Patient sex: M
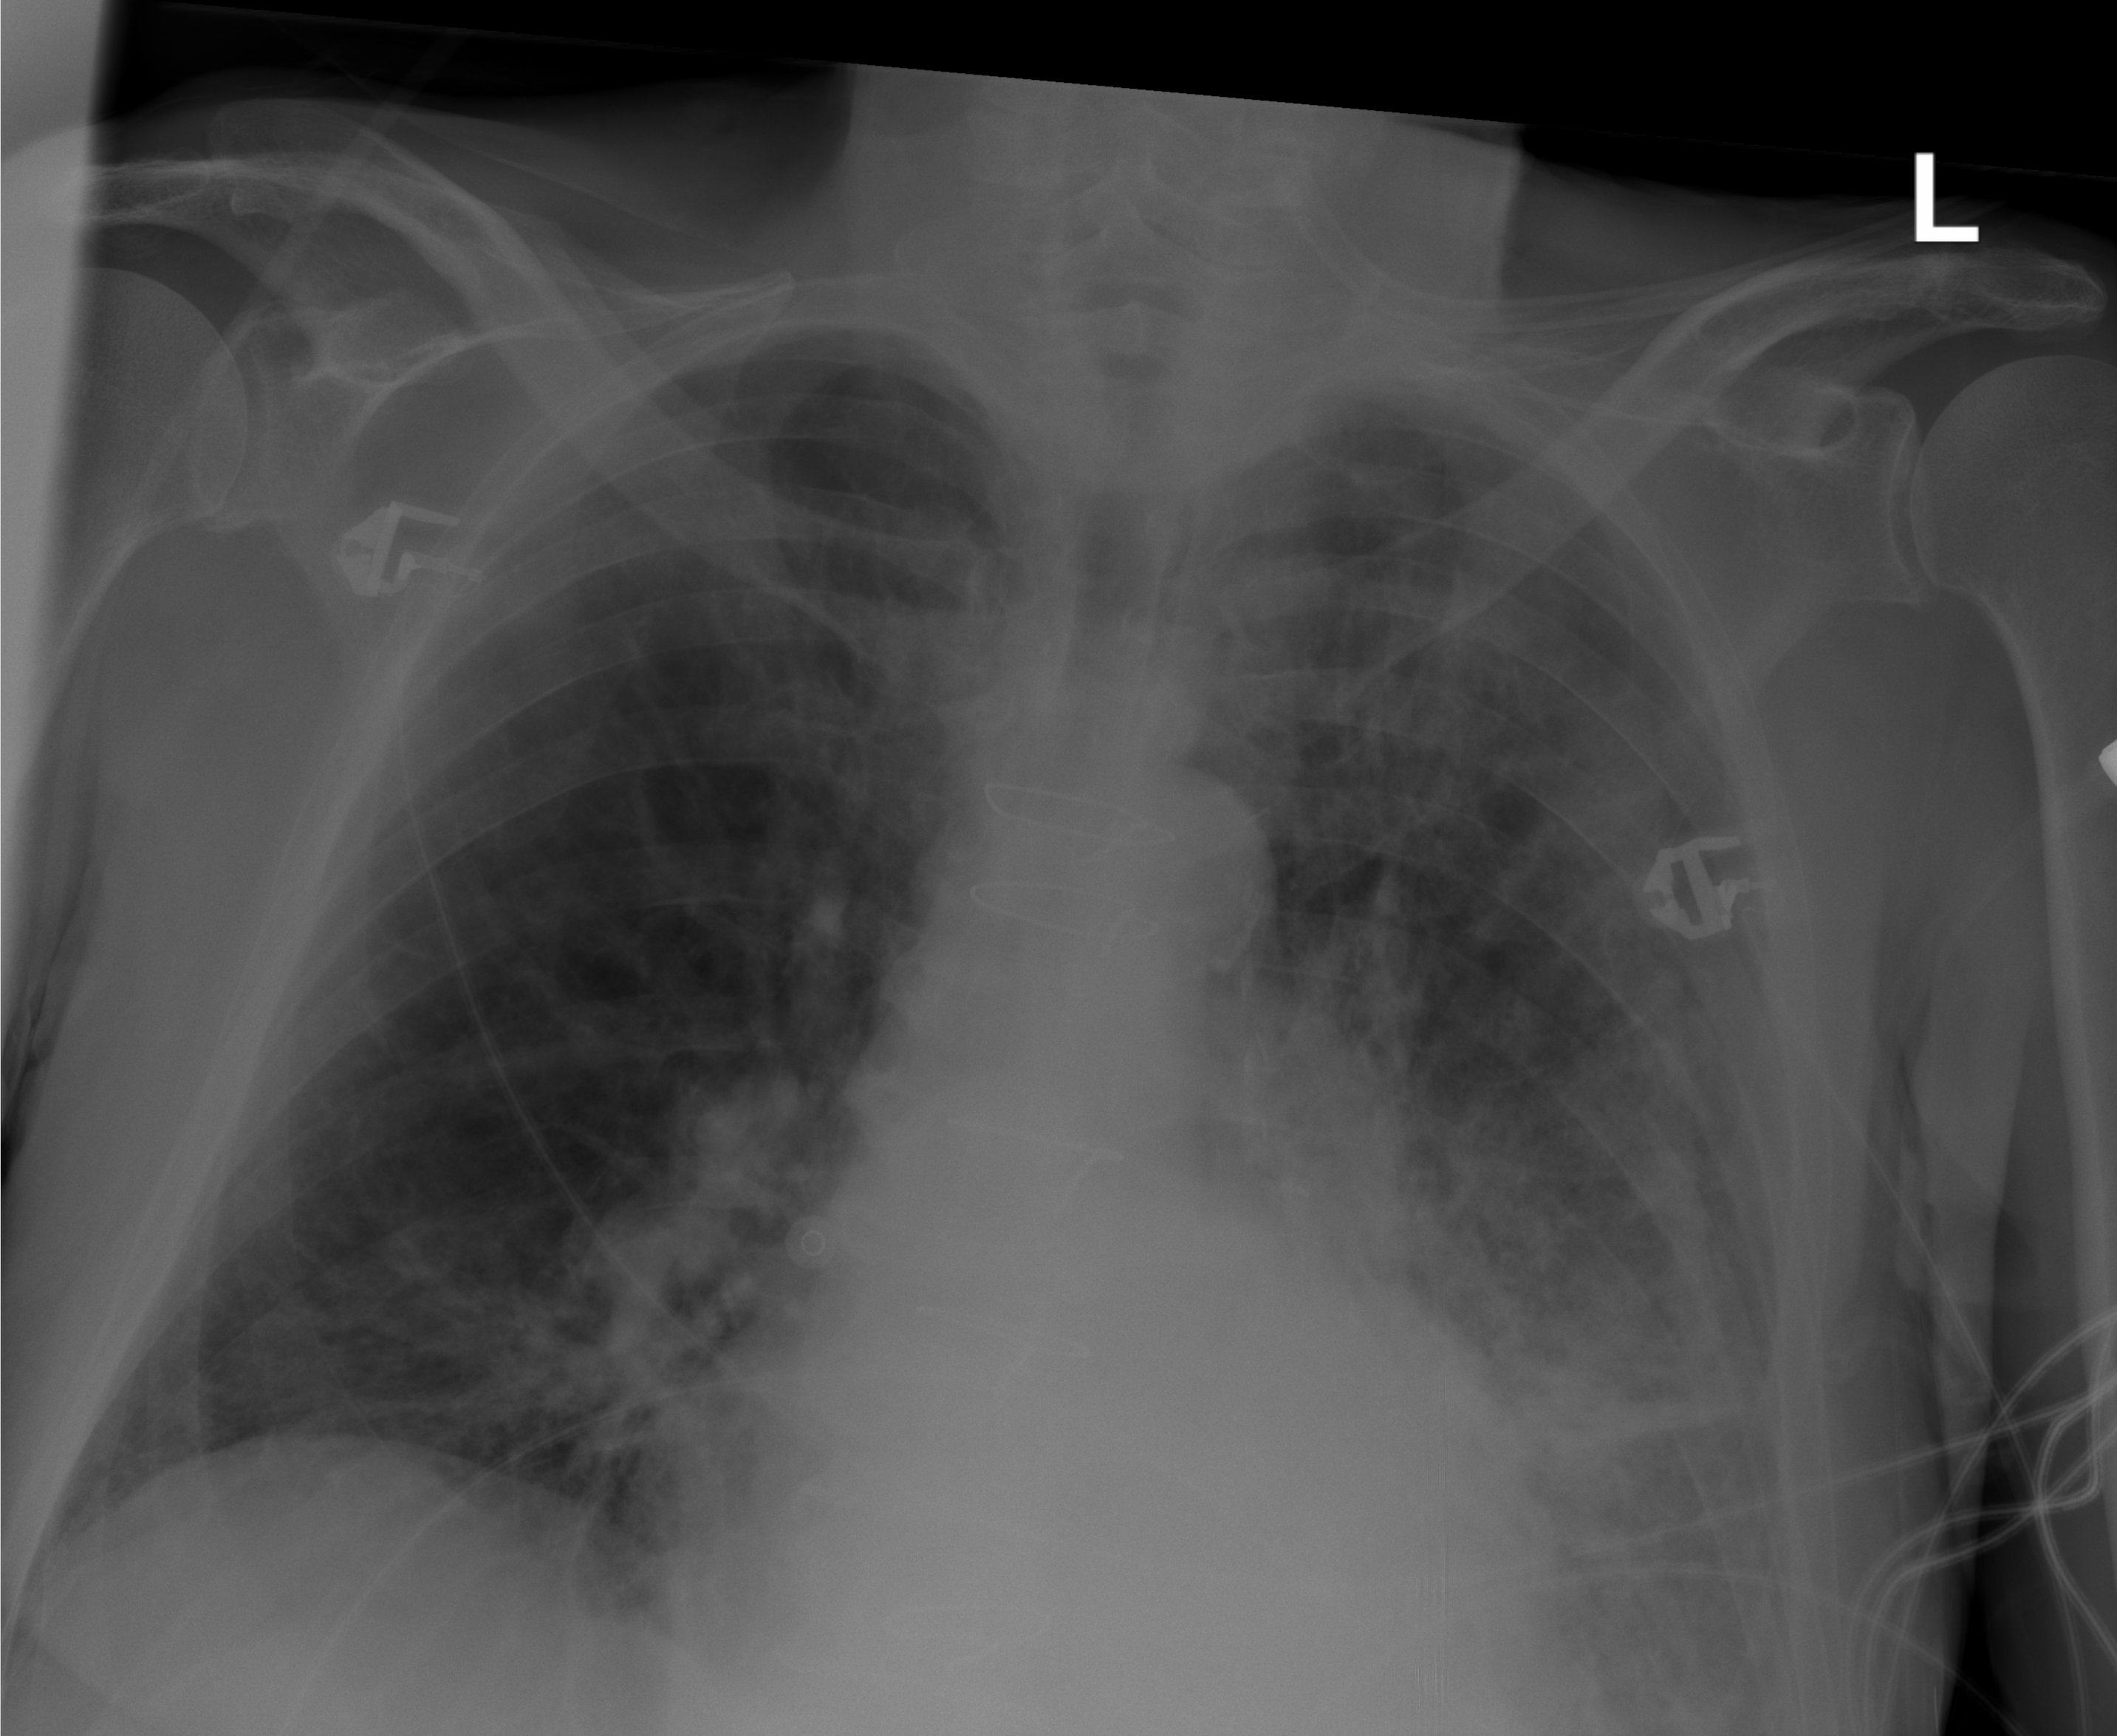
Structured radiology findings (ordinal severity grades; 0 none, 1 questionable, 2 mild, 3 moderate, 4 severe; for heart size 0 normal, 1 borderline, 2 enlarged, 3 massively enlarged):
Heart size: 0
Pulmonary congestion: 2
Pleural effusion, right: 0
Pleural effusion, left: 2
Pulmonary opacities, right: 2
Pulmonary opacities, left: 3
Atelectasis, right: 0
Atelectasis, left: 2